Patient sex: M
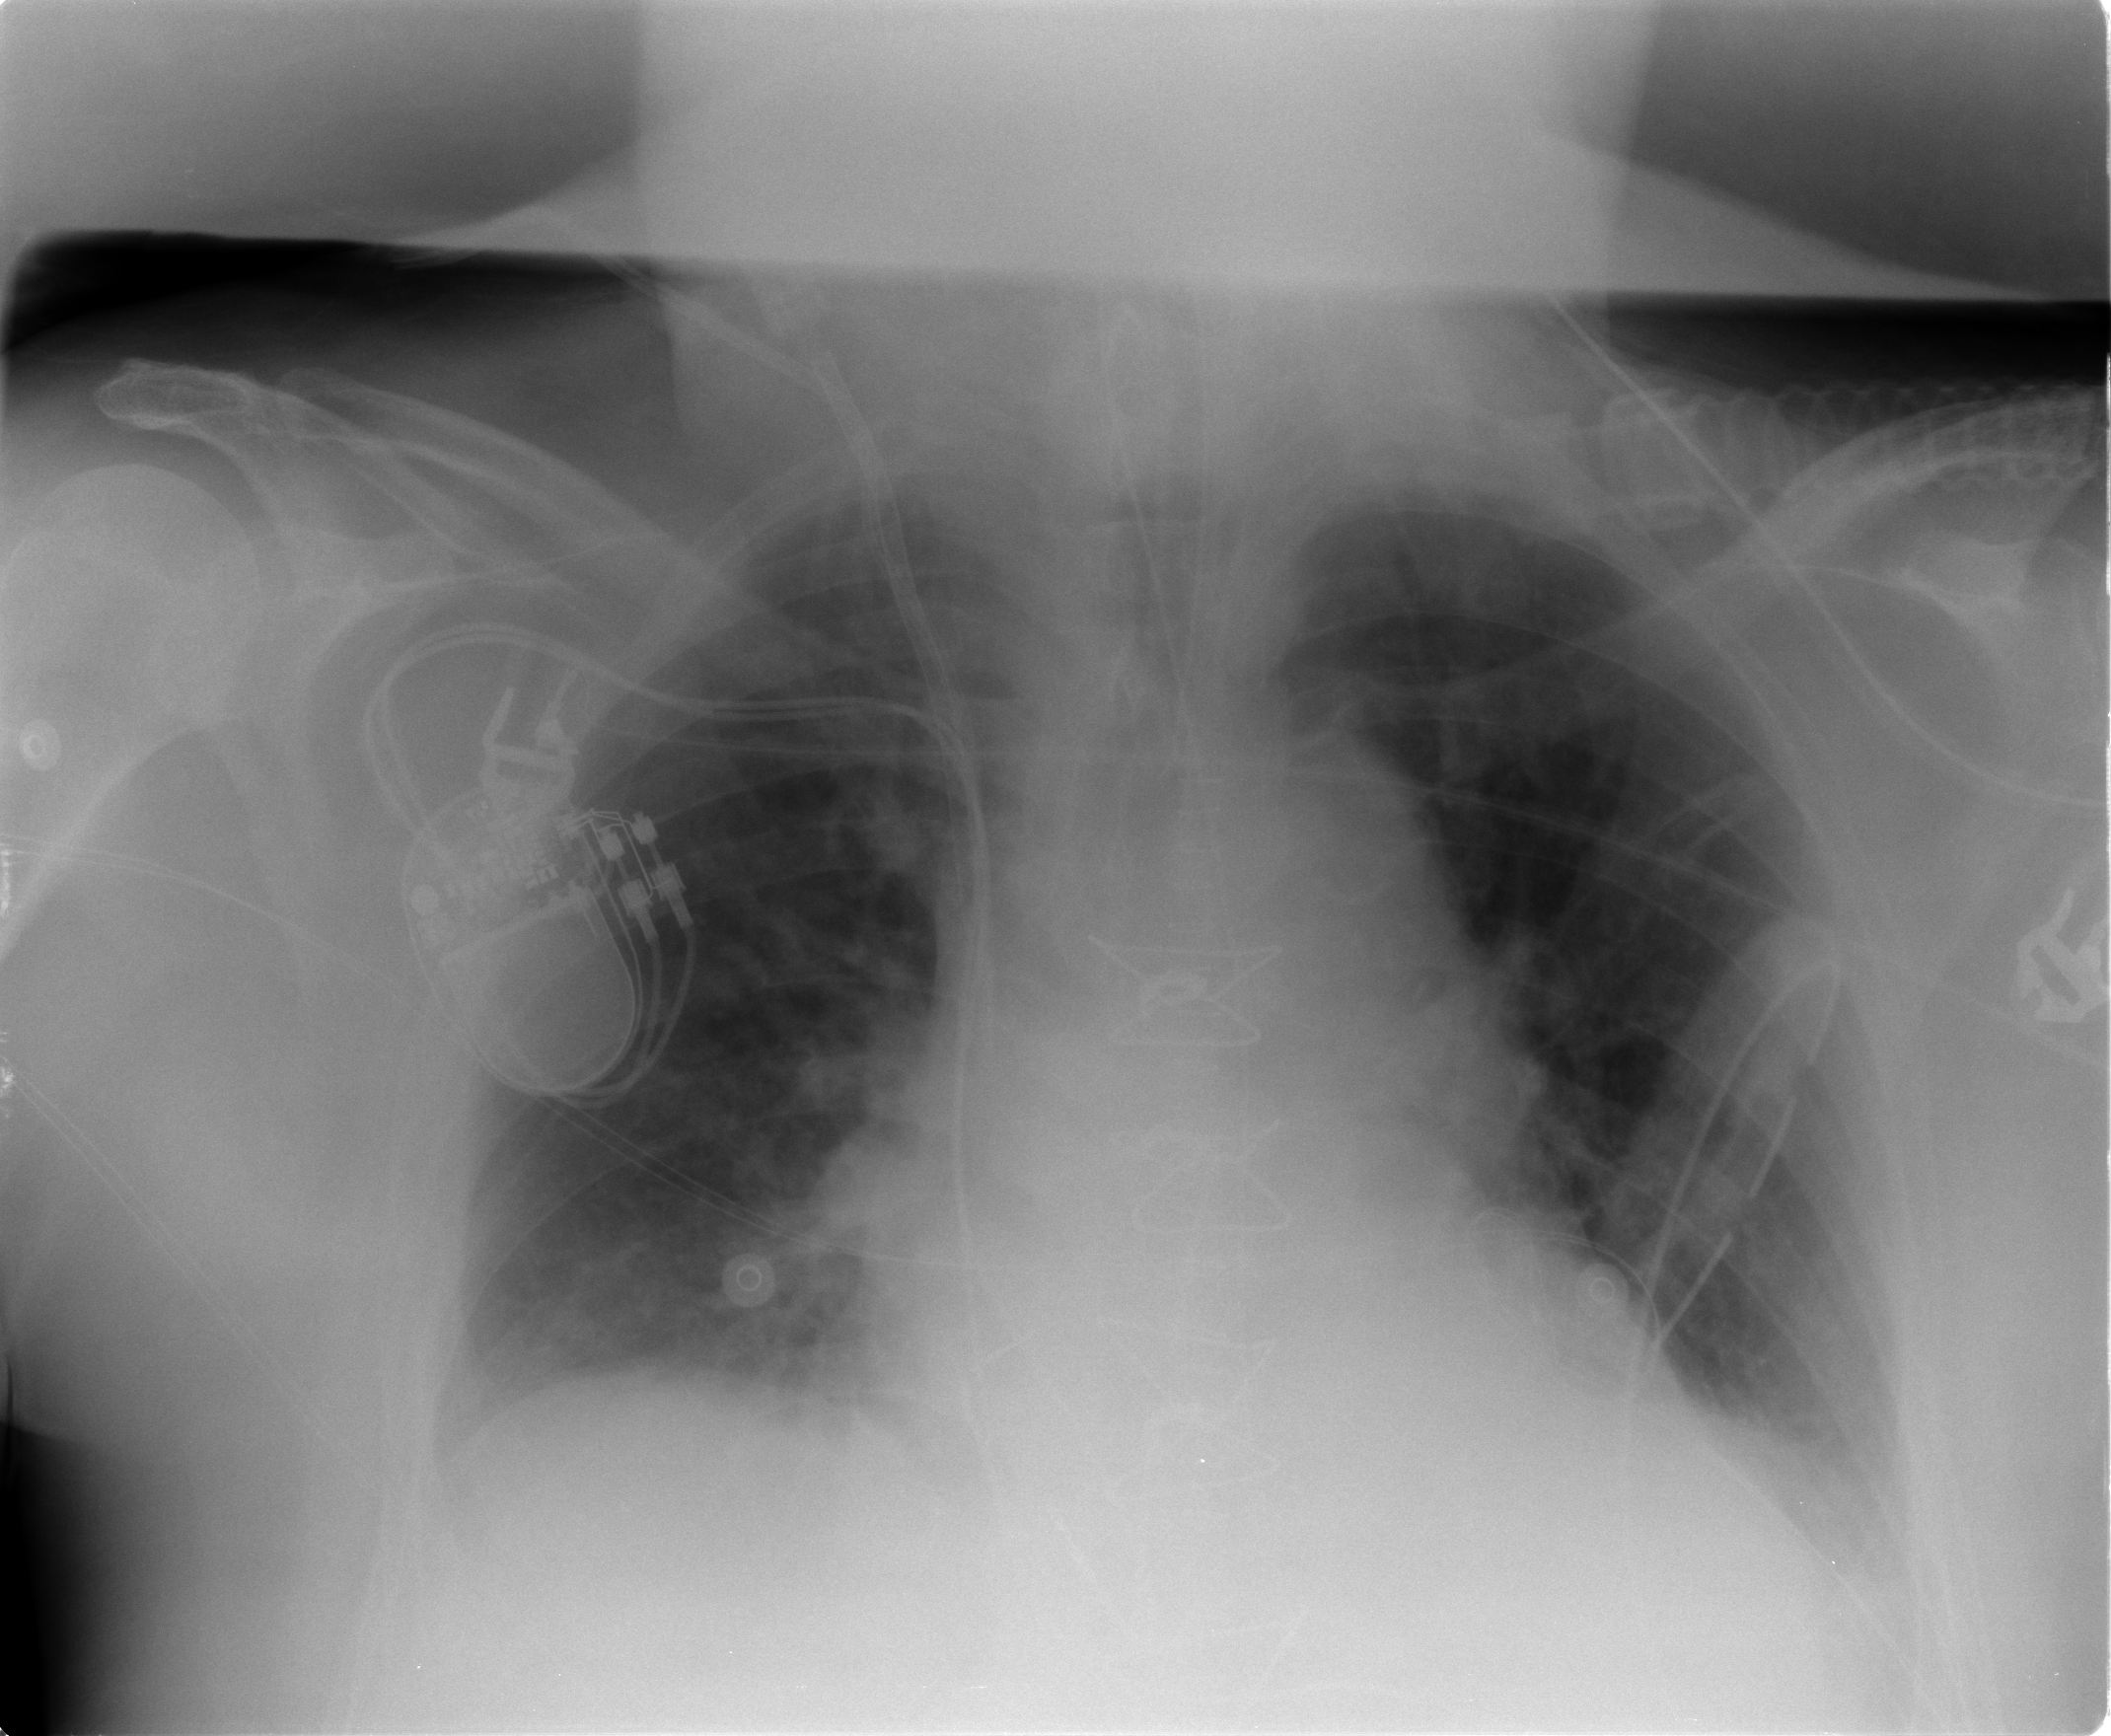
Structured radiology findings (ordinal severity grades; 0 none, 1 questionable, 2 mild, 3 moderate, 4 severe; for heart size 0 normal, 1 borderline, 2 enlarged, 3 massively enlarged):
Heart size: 0
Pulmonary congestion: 1
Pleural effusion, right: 0
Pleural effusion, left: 2
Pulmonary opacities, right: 0
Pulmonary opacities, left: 0
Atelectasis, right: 2
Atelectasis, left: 2